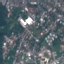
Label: Residential